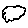
Label: cloud